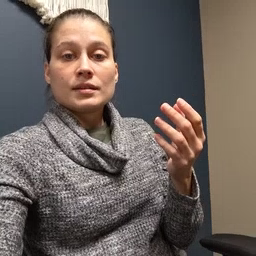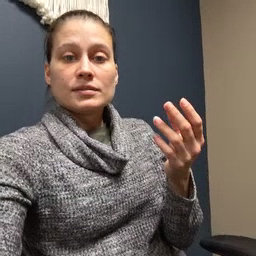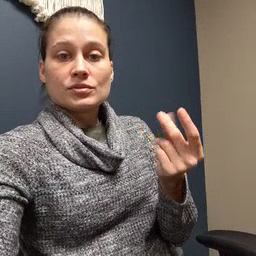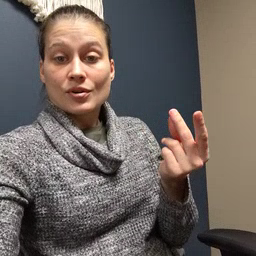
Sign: dog